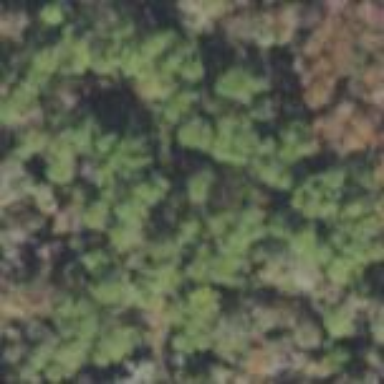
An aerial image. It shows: Forest with needle-leaved trees.